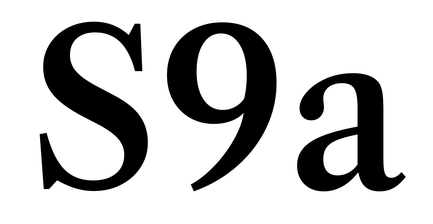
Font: LibreCaslonText_Medium